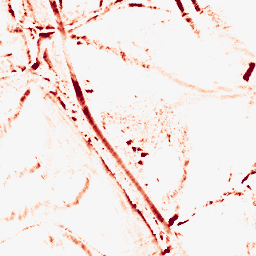
Category: morphological
Decomposition family: morphological_diamond
Decomposition parameters: operation: opening
radius: 5
Upsampling method: sinc_hamming
Upsampling parameters: scale: 2
kernel_size: 4
Upsampling scale: 2